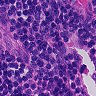
Metastatic tissue present: no